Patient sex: M
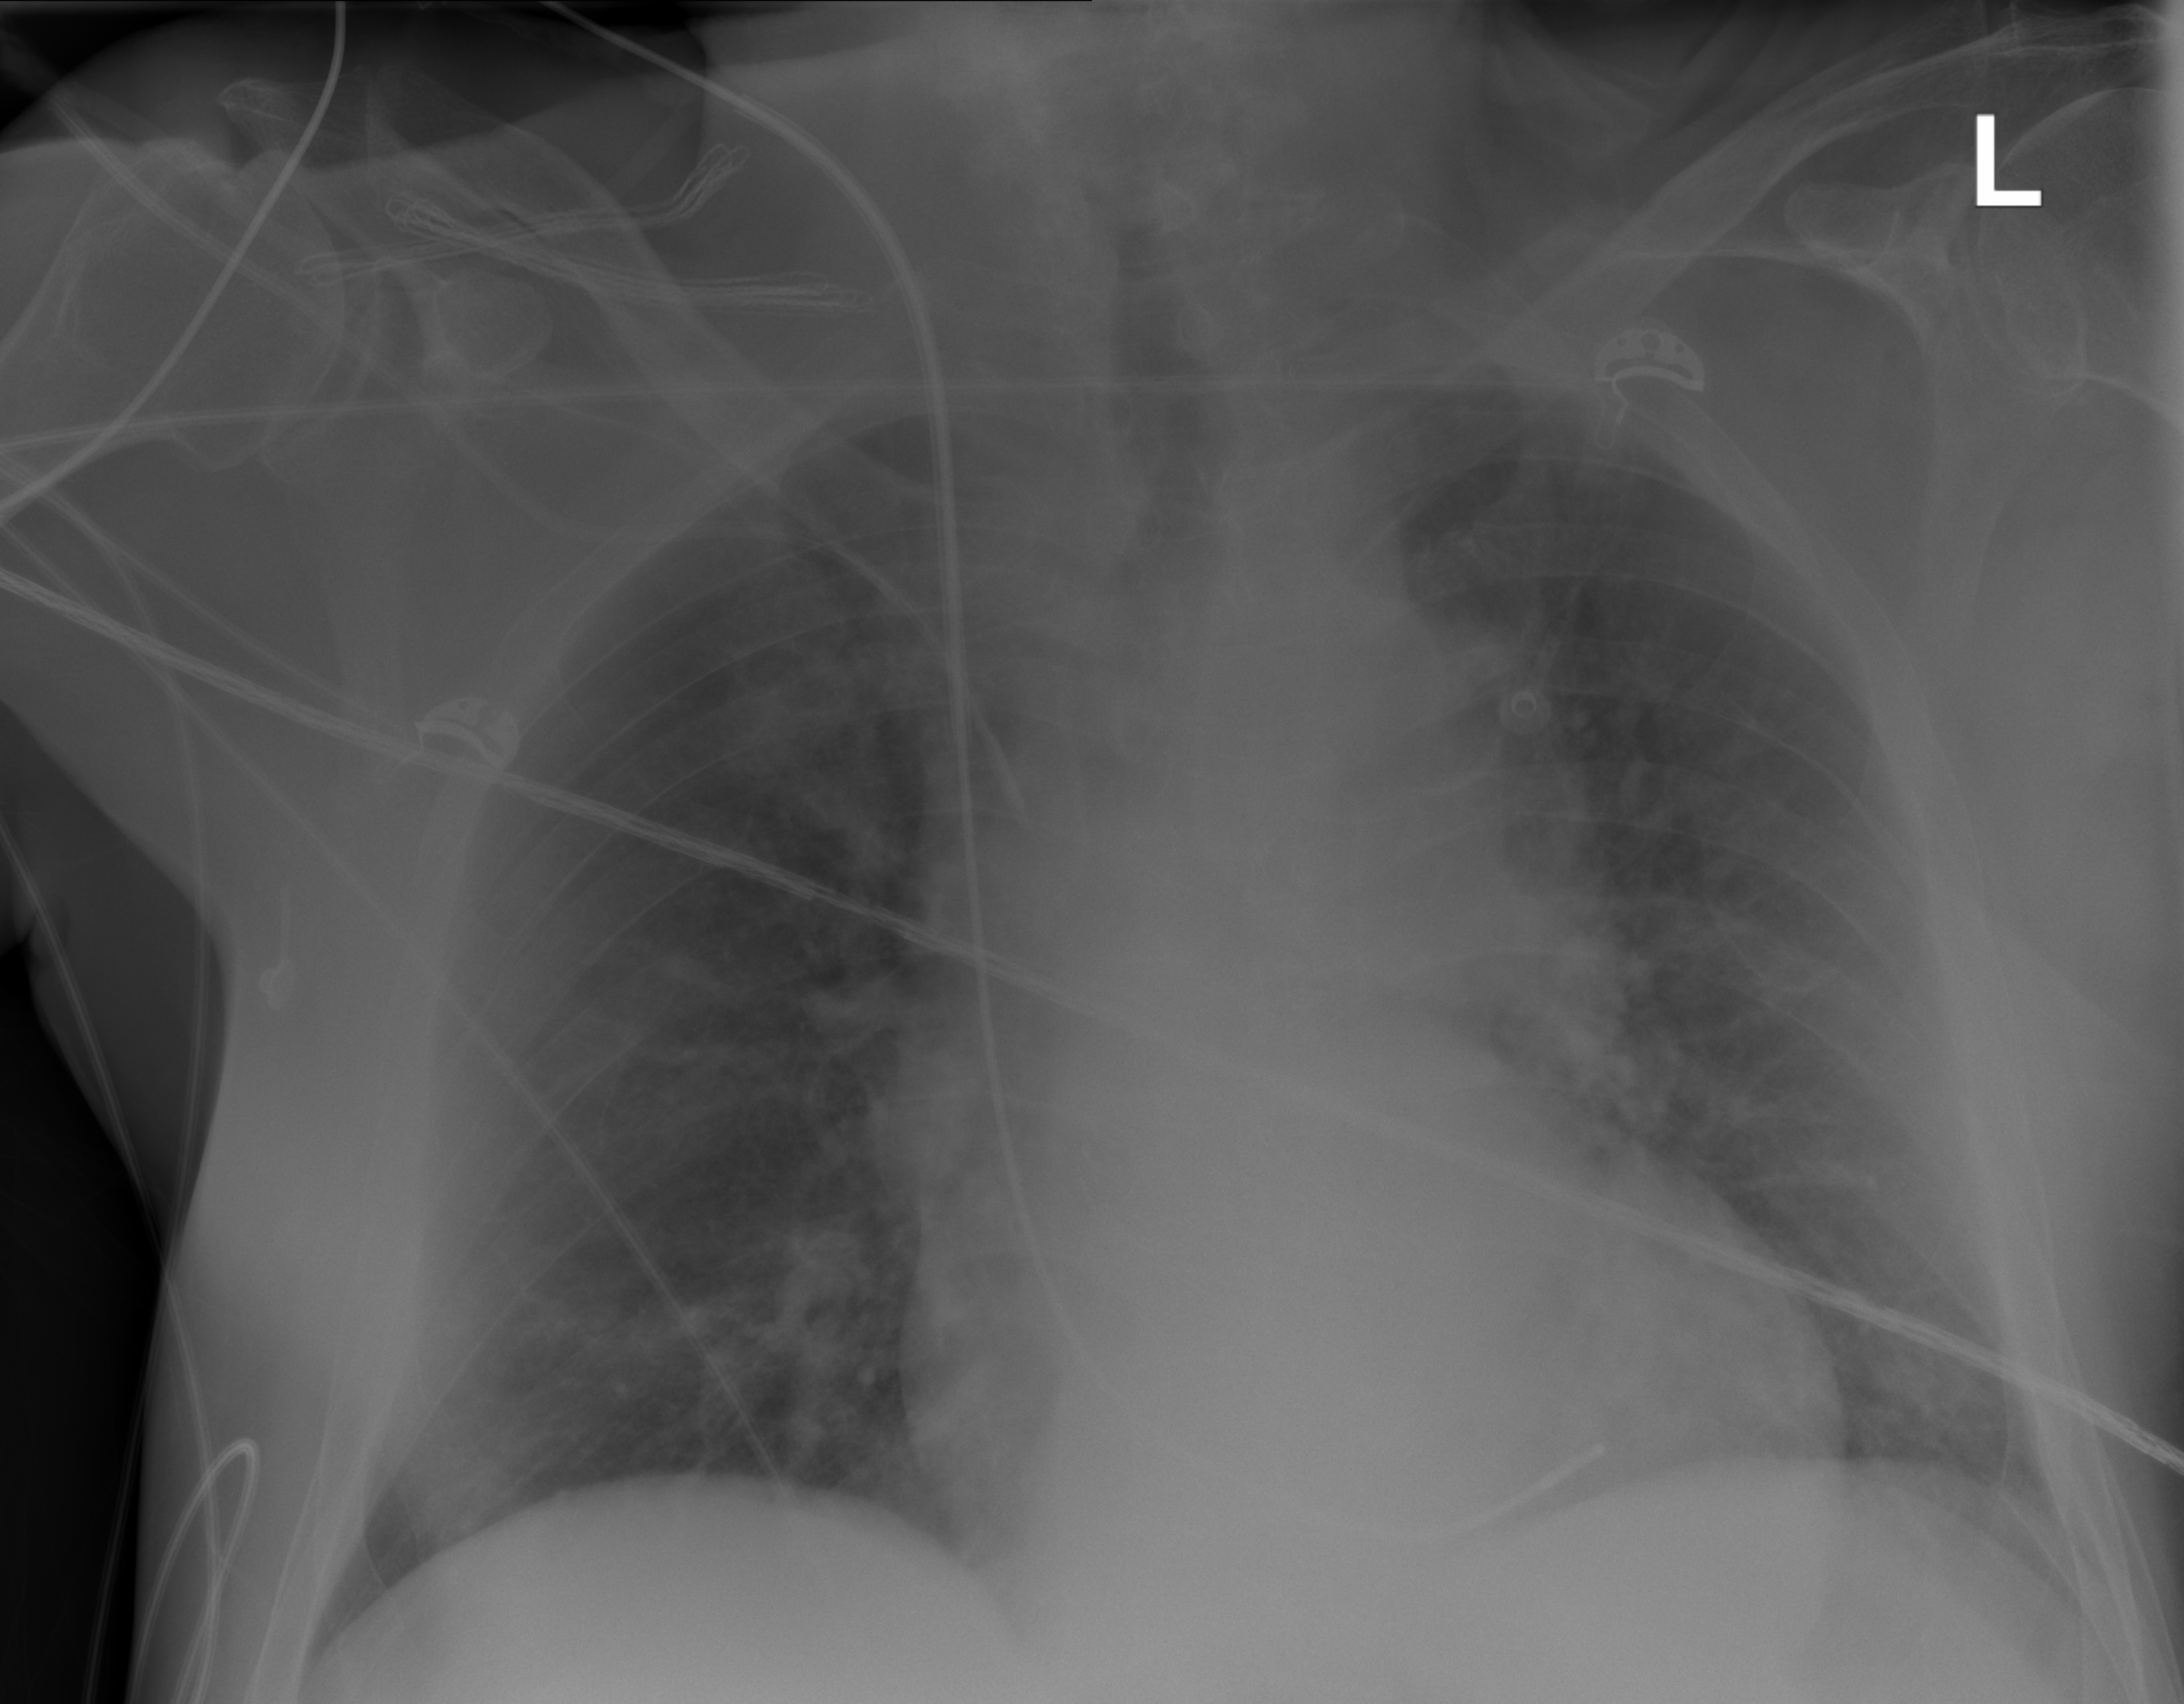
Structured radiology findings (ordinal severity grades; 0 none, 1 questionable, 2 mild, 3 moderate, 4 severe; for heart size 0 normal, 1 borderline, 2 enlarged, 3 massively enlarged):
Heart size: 0
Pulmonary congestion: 2
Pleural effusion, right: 0
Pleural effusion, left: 0
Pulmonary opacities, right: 0
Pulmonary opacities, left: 0
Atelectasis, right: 0
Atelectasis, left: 0